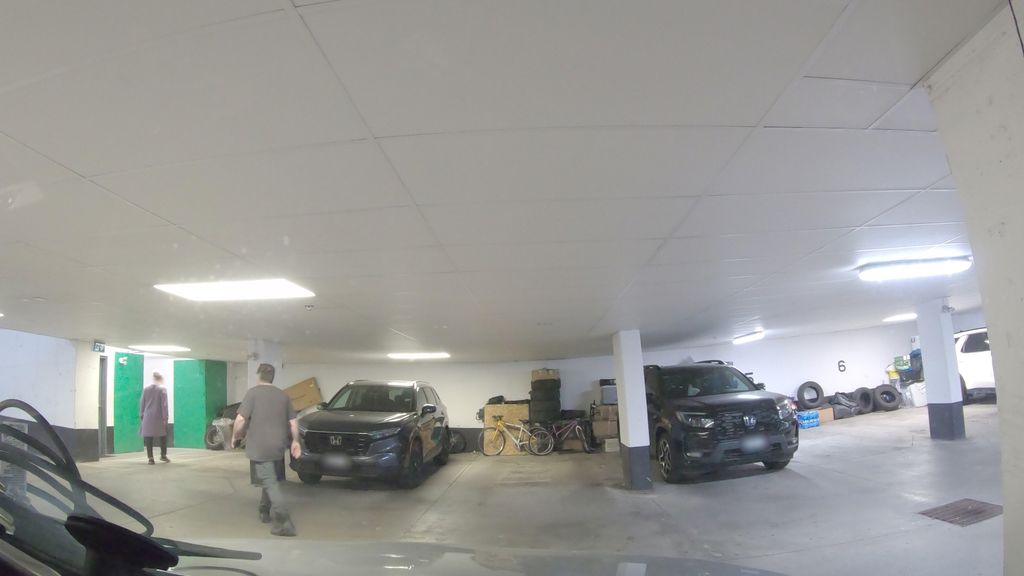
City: toronto